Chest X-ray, AP view. Patient: 10 years old, sex M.
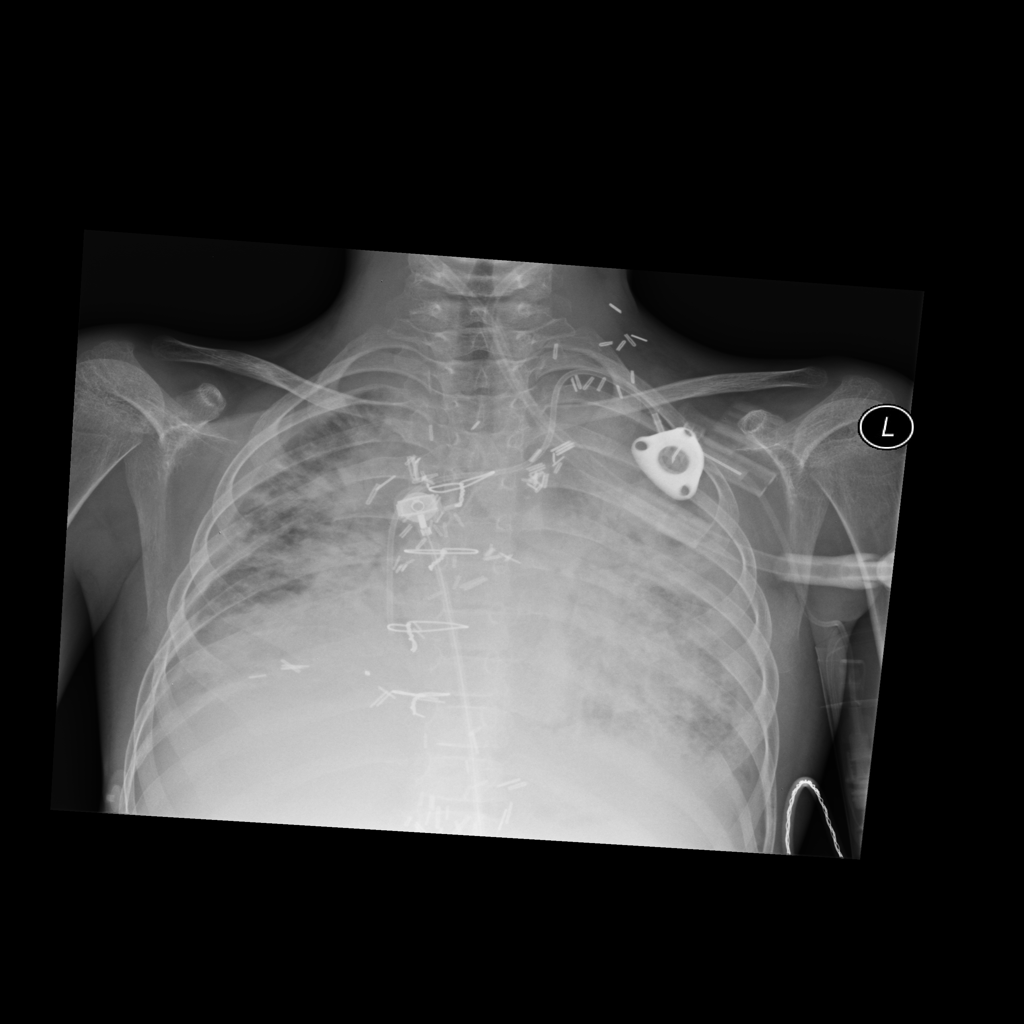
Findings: No Finding